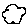
Label: cloud